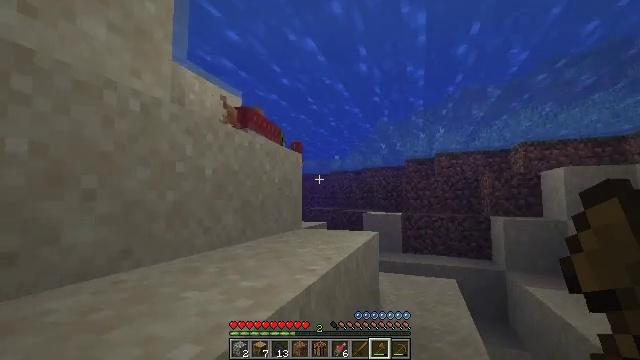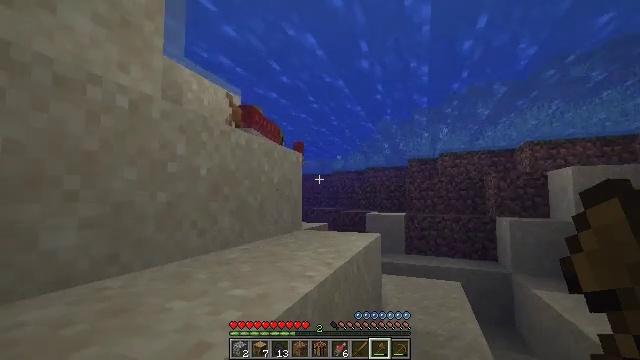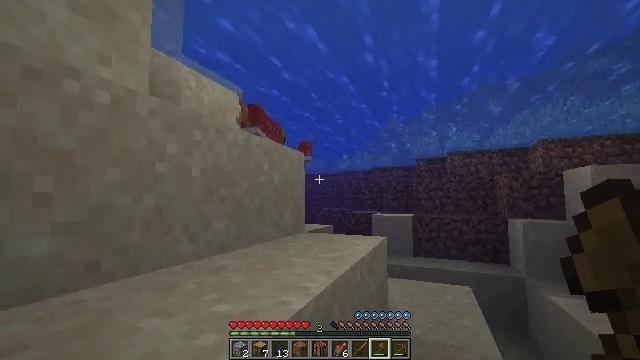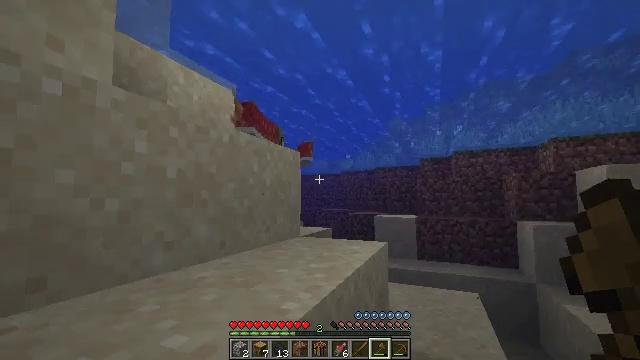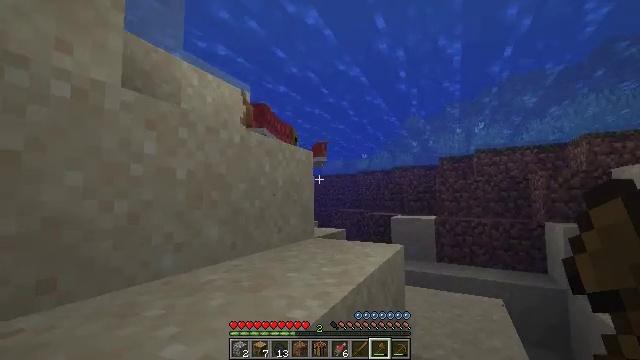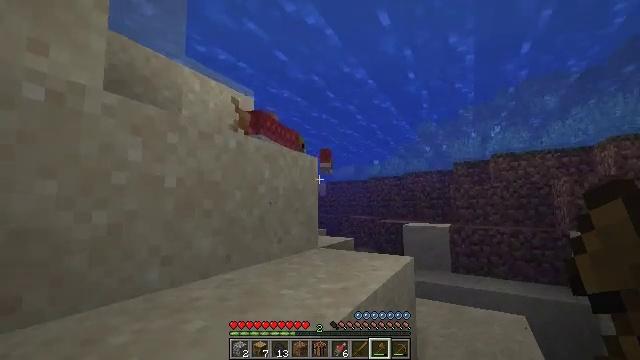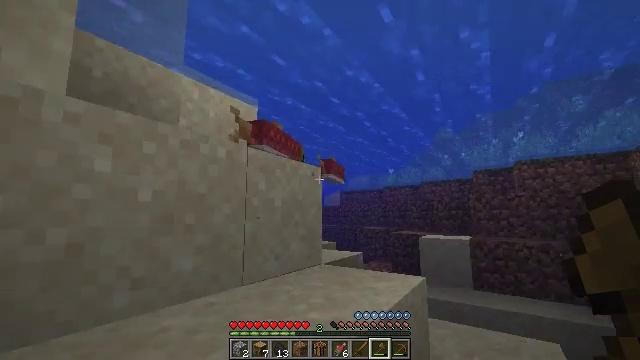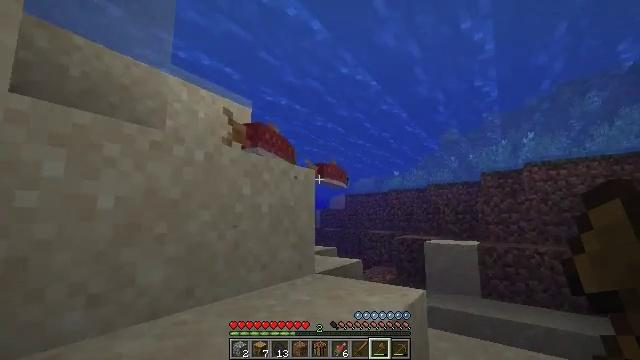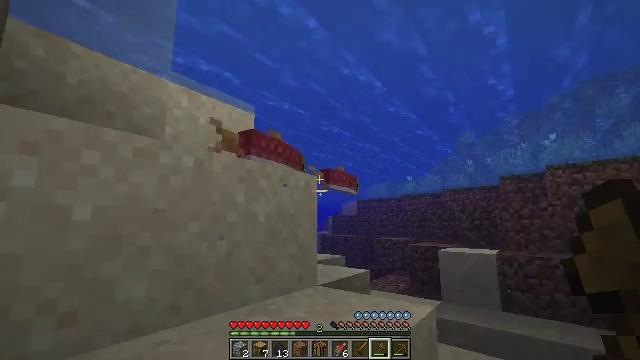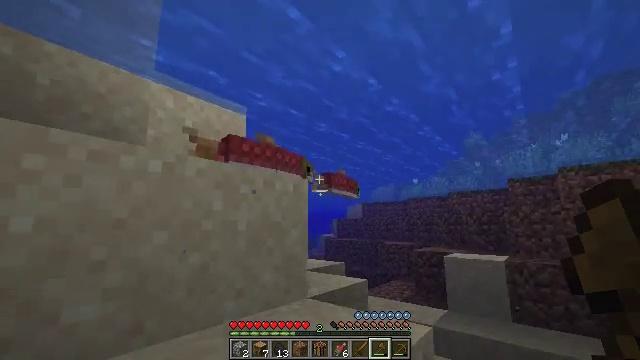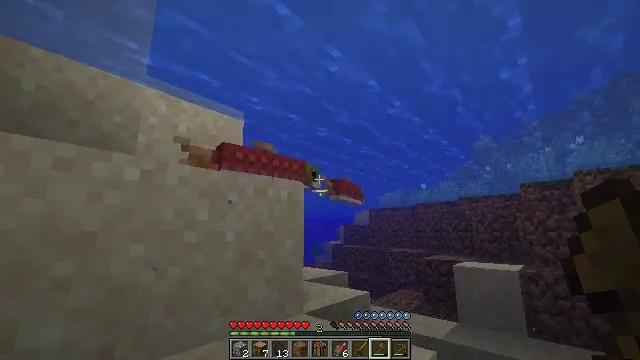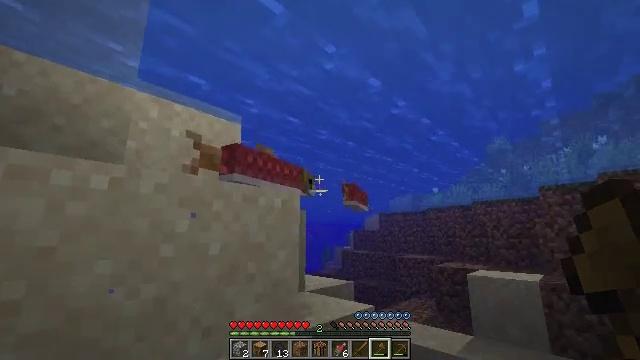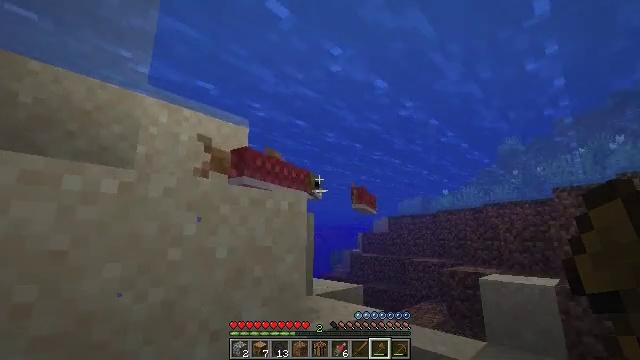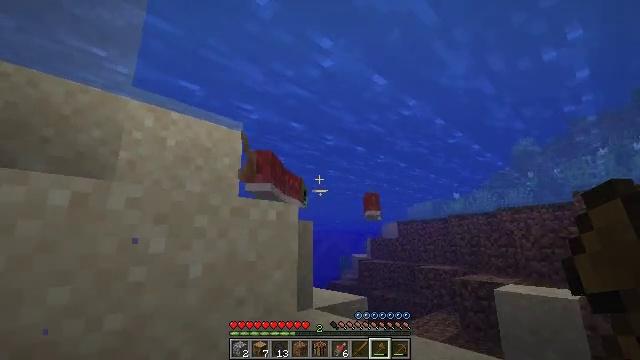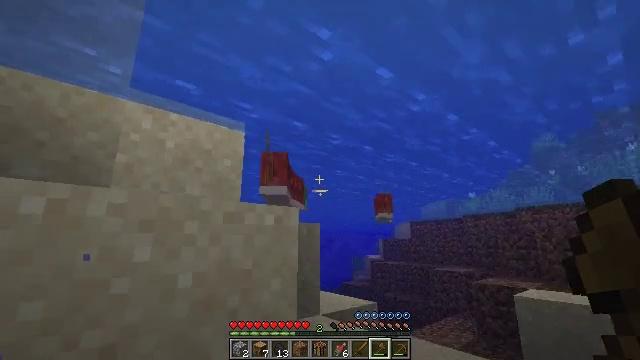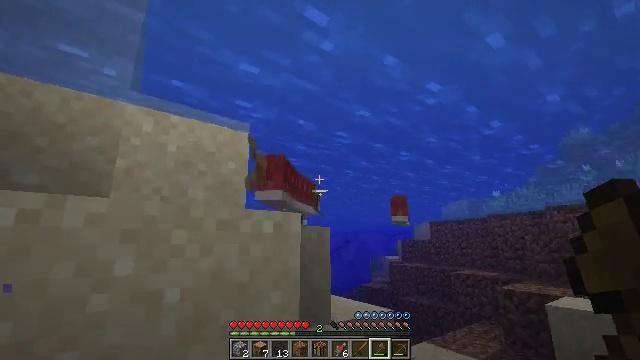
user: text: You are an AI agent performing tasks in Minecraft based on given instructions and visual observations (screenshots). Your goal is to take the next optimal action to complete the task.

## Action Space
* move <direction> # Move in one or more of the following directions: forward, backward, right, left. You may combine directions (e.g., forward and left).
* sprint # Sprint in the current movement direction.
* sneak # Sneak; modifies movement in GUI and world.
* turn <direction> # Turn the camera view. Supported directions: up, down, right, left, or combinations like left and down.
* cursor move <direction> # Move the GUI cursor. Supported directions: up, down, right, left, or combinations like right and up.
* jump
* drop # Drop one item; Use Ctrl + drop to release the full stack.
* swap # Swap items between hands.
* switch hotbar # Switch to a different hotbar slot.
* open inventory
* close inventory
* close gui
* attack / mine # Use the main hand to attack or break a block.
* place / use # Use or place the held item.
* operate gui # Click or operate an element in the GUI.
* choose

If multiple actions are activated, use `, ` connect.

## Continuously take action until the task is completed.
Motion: motion action
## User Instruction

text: Hunt a salmon.
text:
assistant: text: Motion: move forward and move right
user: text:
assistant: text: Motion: move forward and move right, turn left
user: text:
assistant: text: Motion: move forward and move right
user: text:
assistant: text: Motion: move forward and move right, turn left
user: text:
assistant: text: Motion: move forward and move right, turn left and up
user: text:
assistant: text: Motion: move forward and move right, turn left and up
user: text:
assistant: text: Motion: move forward and move right, turn left
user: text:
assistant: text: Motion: move forward and move right, turn left and up
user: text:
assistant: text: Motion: move forward, turn left
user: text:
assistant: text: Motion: move forward, turn left and up
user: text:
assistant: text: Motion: move forward, turn left
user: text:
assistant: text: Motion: move forward, turn left
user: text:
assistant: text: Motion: move forward, turn left
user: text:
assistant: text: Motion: move forward, turn left
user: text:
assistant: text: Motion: move forward, turn left
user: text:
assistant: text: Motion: move forward, turn left
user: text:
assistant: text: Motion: move forward, attack / mine
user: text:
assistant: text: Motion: move forward, attack / mine
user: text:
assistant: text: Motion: move forward, attack / mine
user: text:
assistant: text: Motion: move forward, turn left
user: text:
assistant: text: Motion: move forward, turn left
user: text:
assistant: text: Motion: move forward, turn left
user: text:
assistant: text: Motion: move forward, turn left and down
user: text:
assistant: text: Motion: move forward, turn left and down
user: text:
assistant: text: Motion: move forward, turn left and down
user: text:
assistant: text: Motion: move forward
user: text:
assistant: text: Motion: move forward
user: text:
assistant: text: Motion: turn left and down
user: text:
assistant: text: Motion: no_op
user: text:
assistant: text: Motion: no_op